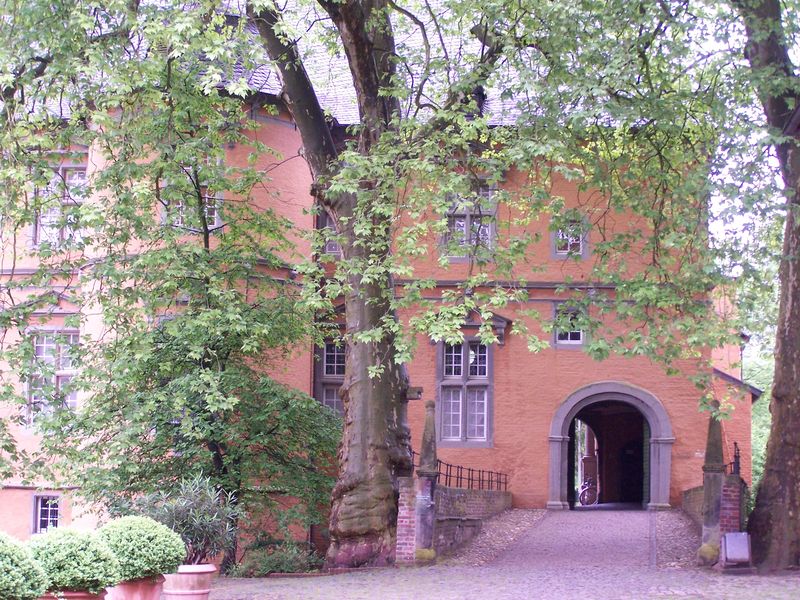
Titel: Schloss Rheydt
Standort: Mönchengladbach-Rheydt (EU - NRW)
Schlagwörter: baum, bäume, grün, äste, fenster, orange, pfeiler, dach, gebäude, haus, rot, schloss, weg, zaun, wand, architektur, stein, ast, stamm, brücke, boden, pflanze, pflanzen, rund, turm, garten, kübel, topf, farbig, bogen, fassade, giebel, mauer, backstein, hof, rundbogen, durchgang, geländer, tor, foto, fotografie, photographie, töpfe, eingang, gang, gewölbe, torbogen, portal, stadttor, sims, auffahrt, einfahrt, zufahrt, buchs, schindel, olivenbaum, buchsbaum, oleander, bqum, kübelpflanzen, kreuzfenster, brücle, anliegen, bsum, fasaade